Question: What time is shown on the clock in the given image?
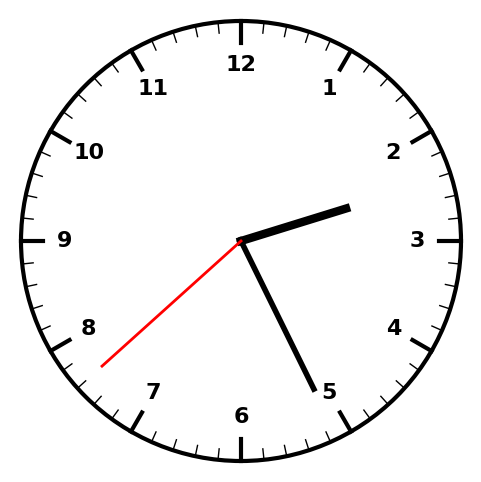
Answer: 02:25:38